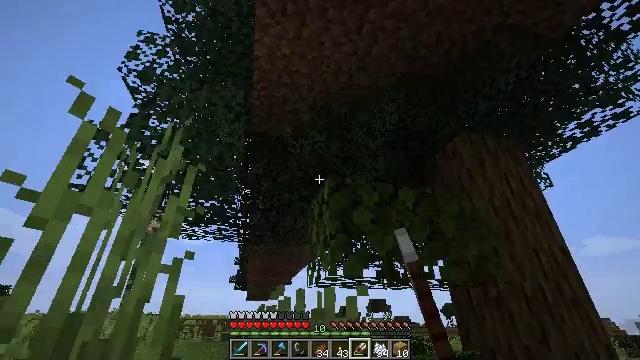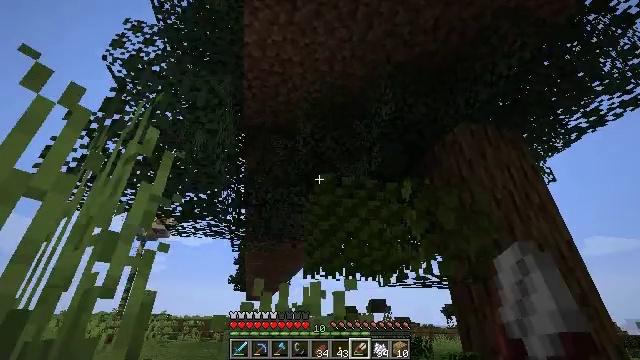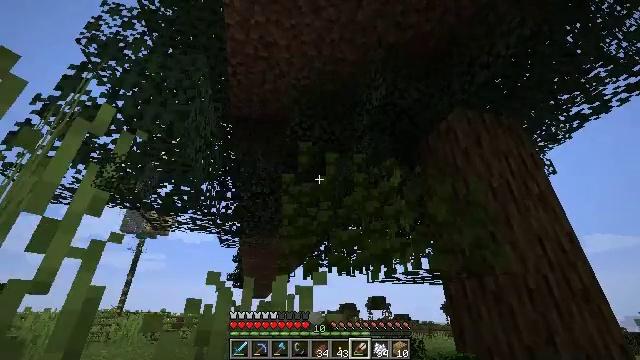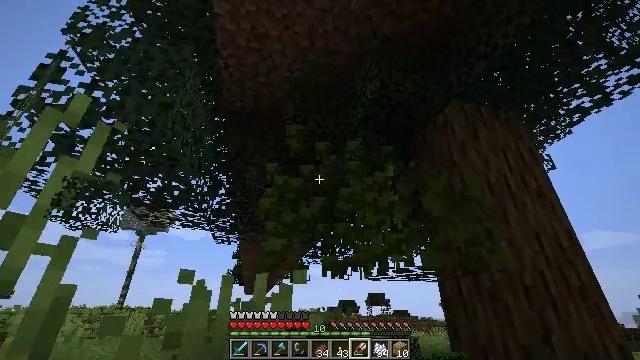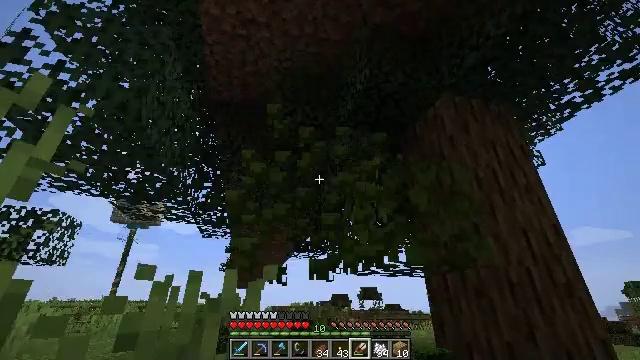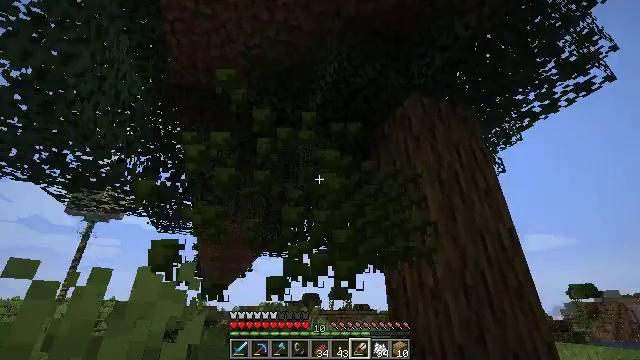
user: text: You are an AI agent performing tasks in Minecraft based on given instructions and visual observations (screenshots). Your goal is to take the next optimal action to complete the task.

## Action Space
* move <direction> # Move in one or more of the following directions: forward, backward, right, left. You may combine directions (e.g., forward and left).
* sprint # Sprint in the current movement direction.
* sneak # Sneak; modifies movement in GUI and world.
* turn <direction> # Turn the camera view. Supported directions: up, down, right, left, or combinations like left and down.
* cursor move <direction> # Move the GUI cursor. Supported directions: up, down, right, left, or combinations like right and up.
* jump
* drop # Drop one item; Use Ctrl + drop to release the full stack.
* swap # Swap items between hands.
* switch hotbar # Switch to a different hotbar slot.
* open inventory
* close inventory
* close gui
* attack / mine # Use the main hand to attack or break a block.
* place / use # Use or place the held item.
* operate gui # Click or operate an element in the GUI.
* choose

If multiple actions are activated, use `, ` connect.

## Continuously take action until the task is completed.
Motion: motion action
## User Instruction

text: Mine oak leaves.
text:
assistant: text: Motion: move forward and move right, attack / mine
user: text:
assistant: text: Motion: move forward and move right, attack / mine
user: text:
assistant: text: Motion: move forward and move right, attack / mine
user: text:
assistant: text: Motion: move forward and move right, turn right and down, attack / mine
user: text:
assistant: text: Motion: move forward and move right, turn right, attack / mine
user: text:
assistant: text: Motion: attack / mine